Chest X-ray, PA view. Patient: 69 years old, sex M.
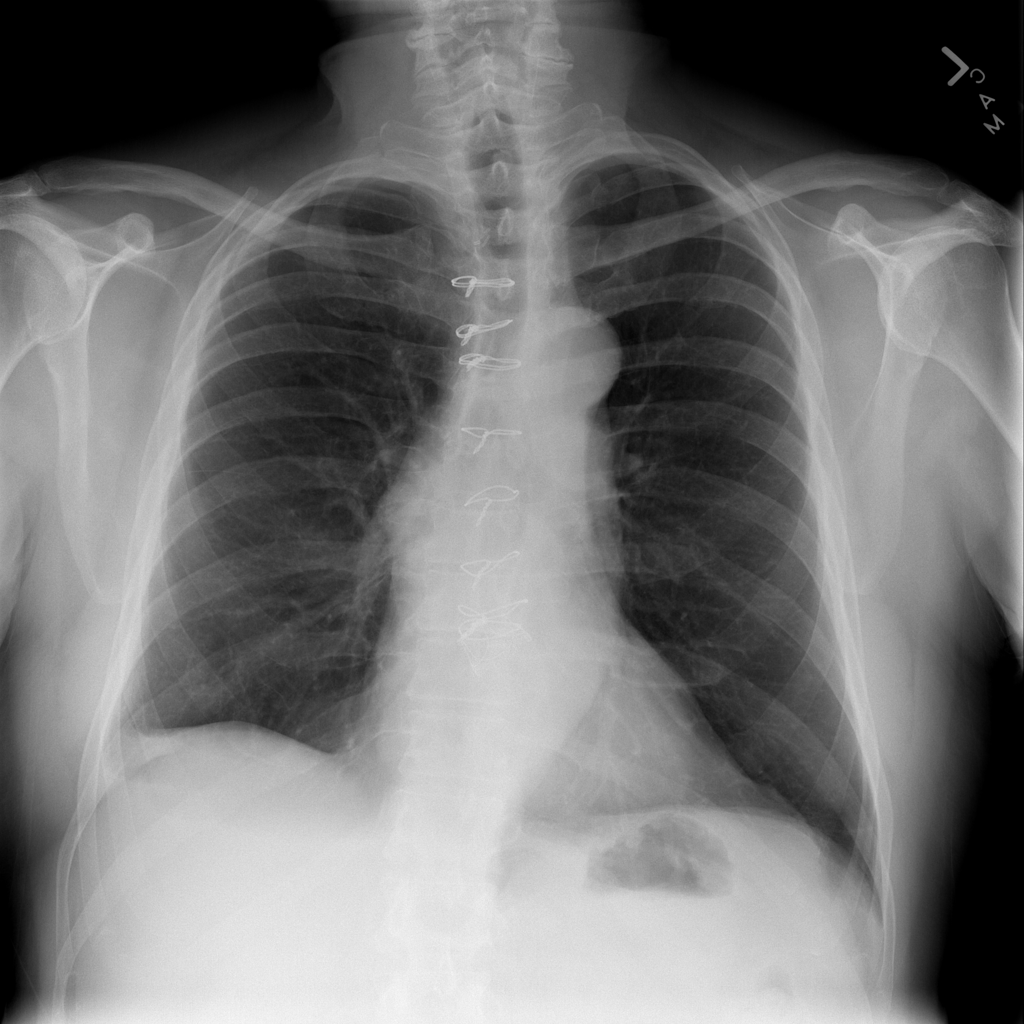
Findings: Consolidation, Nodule